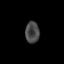
Tissue: lung
Cell type: Epithelial cells
Senescence score: 0.2067
Nuclear area (px): 292
Mean DAPI intensity: 72.589